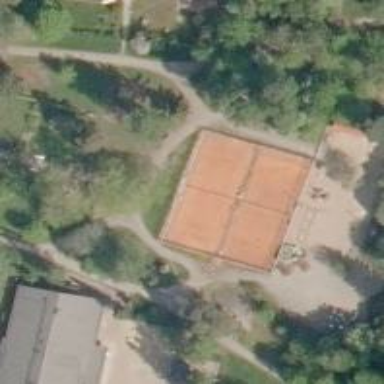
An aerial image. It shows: Clay tennis court pitch.